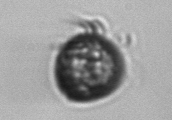
Label: Ciliophora